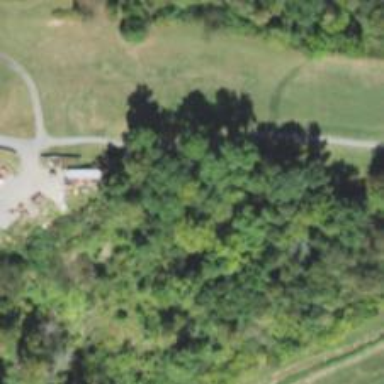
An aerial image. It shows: Path designated for golf carts.